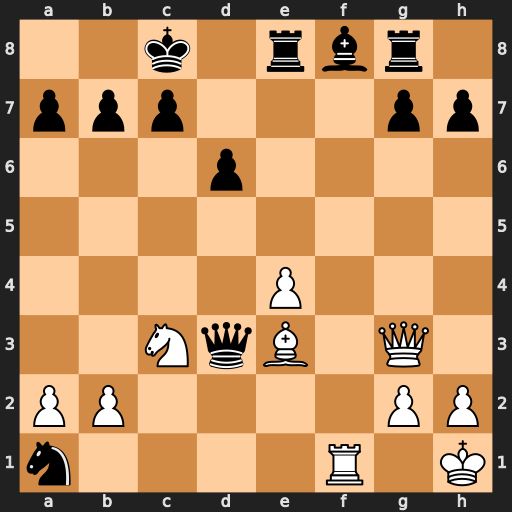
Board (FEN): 2k1rbr1/ppp3pp/3p4/8/4P3/2NqB1Q1/PP4PP/n4R1K
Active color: w
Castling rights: -
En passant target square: -
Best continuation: Qh3+ Kb8 Bxa7+ Kxa7 Qxd3